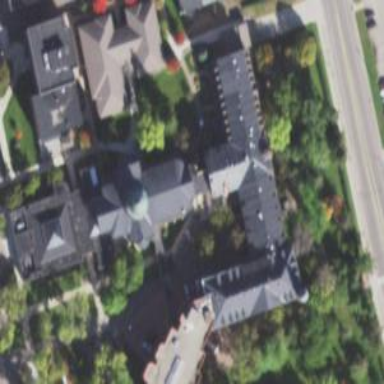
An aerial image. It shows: Building serving as place of worship.